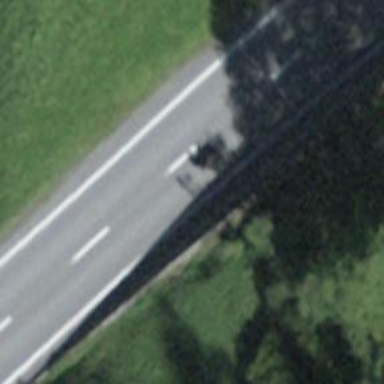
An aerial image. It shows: Secondary road with asphalt surface.